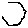
Label: hexagon